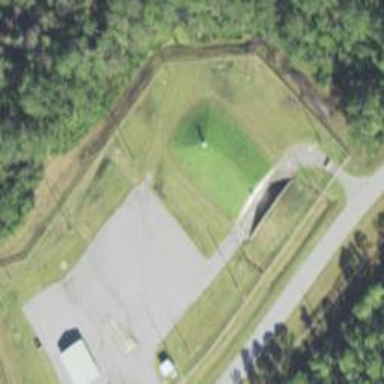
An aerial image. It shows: Military bunker.